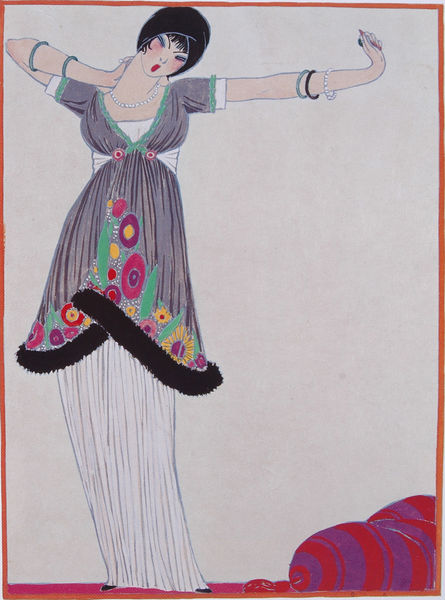
Titel: Lassitude - Abendkleid
Künstler: Georges Lepape
Institution: unbekannt
Schlagwörter: hand, weiß, gelb, grün, blumen, bunt, finger, frau, grau, haar, kleid, schwarz, blüten, rot, rock, arme, falten, pelz, stehen, hals, schlank, boden, stehend, stoff, perlen, rechts, zart, kreis, oval, holzschnitt, japan, wangen, liegen, kette, lila, dehnen, kissen, schmal, floral, gestreift, streifen, wange, japanerin, japanisch, pink, links, schnitt, stich, kreise, asiatisch, kurz, armband, armbänder, armreifen, fingernägel, kurzärmelig, strecken, feingliedrig, kimono, kurzärmlig, gähnen